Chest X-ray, PA view. Patient: 57 years old, sex F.
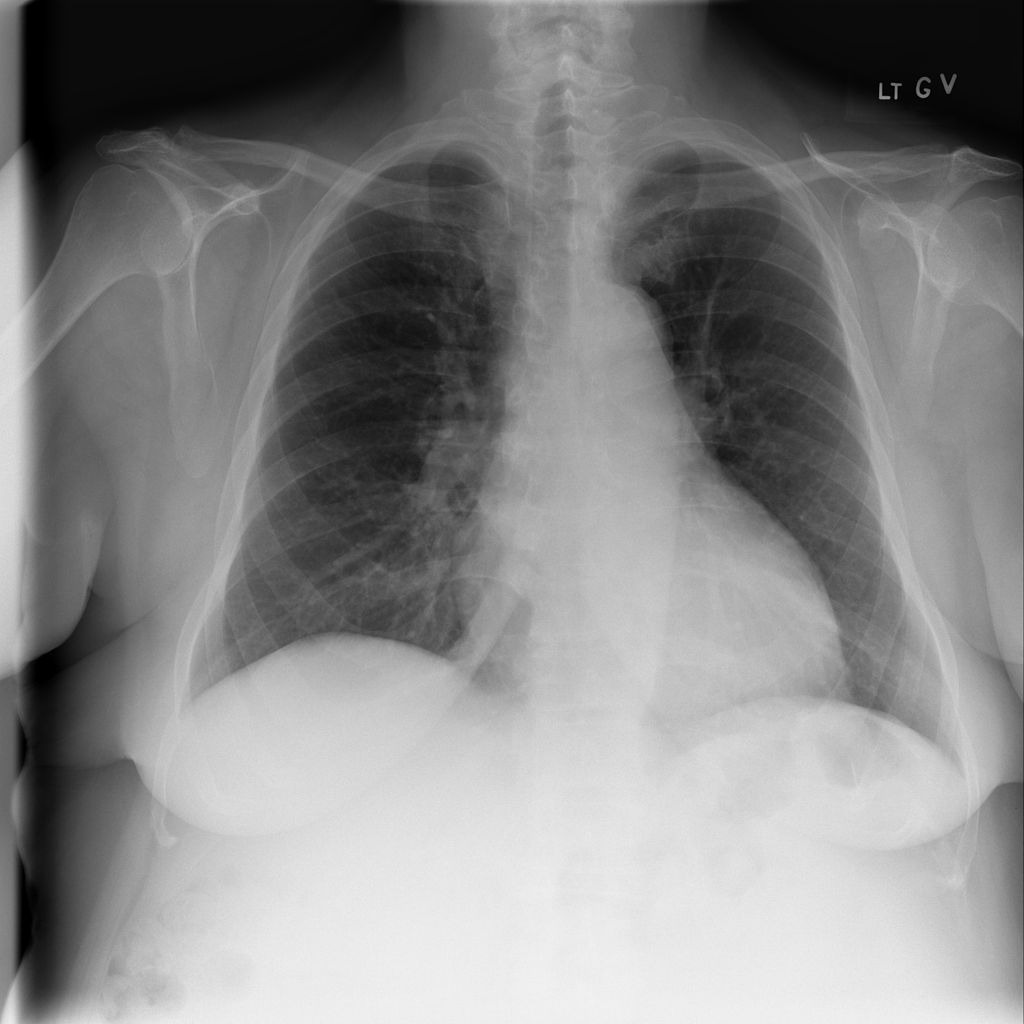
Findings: No Finding